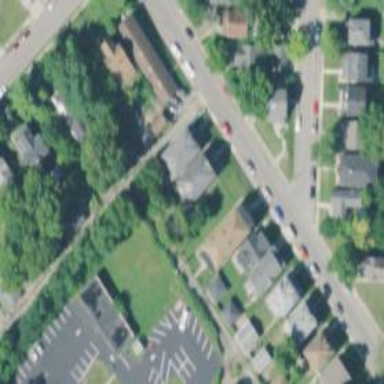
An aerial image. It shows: Alleyway designated as service road.